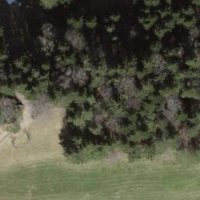
EUNIS habitat code: 43
Species observed at this site:
Ilex aquifolium